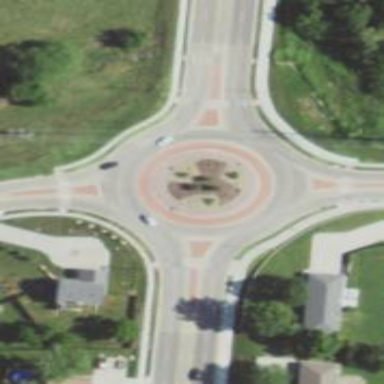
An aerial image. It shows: Secondary road leading to roundabout.